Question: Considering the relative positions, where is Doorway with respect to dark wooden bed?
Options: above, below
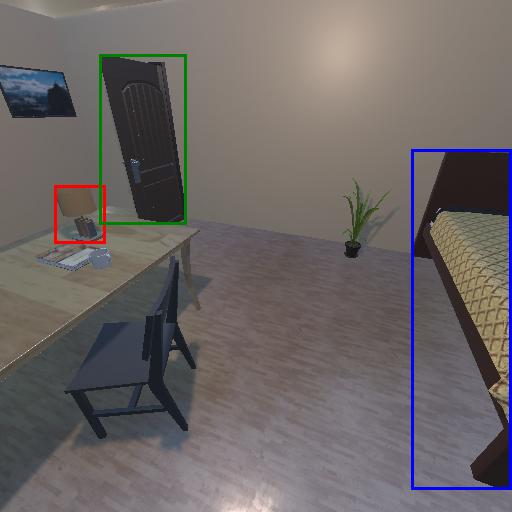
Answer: above